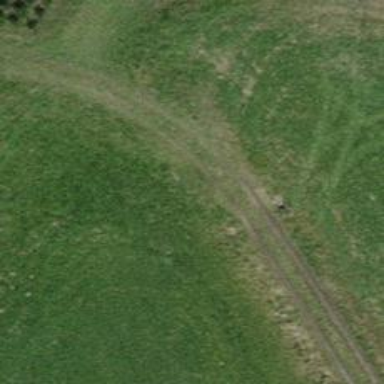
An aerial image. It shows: Track with grade5 tracktype.